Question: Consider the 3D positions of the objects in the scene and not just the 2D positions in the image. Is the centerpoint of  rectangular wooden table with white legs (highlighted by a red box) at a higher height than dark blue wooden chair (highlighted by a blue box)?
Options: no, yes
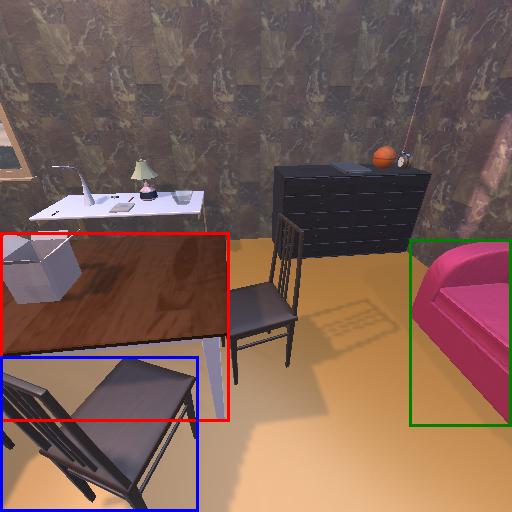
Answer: no